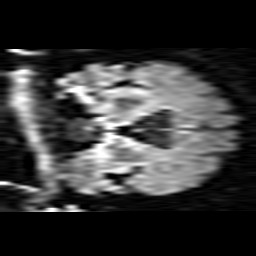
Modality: TRACE
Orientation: coronal
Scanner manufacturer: siemens
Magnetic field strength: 1.5 T
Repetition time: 8.7 s
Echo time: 0.119 s